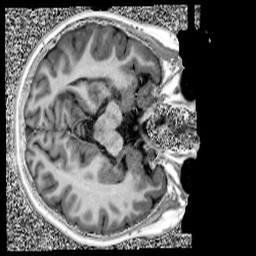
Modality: UNIT1
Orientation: axial
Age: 10
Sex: female
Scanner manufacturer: siemens
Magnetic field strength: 3 T
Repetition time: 4 s
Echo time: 0.00303 s